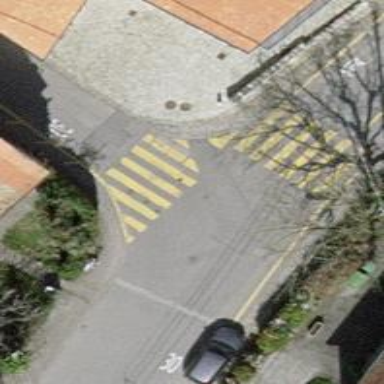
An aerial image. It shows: Marked road crossing.